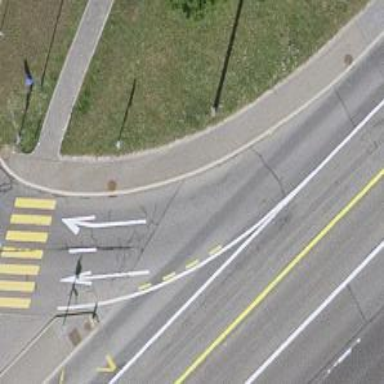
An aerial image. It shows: Primary link road with asphalt surface.